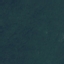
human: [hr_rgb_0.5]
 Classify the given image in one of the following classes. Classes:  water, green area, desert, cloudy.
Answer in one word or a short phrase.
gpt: green area